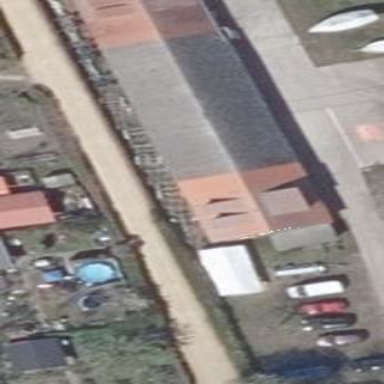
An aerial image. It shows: Building suitable for sailing sports.